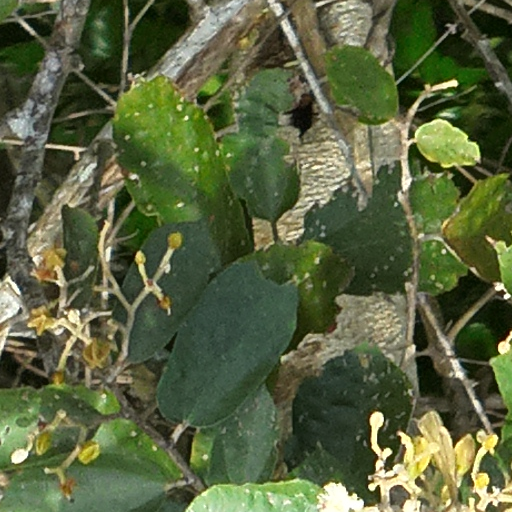
Species: Luehea seemannii
GBIF accepted scientific name: Luehea seemannii
Crown area (m\u00b2): 126.43